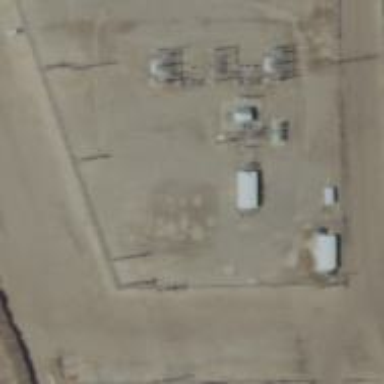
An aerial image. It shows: Power substation.